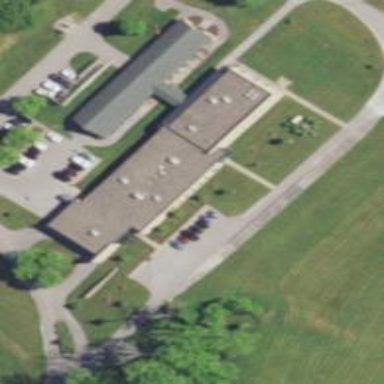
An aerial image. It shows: Veterinary facility.